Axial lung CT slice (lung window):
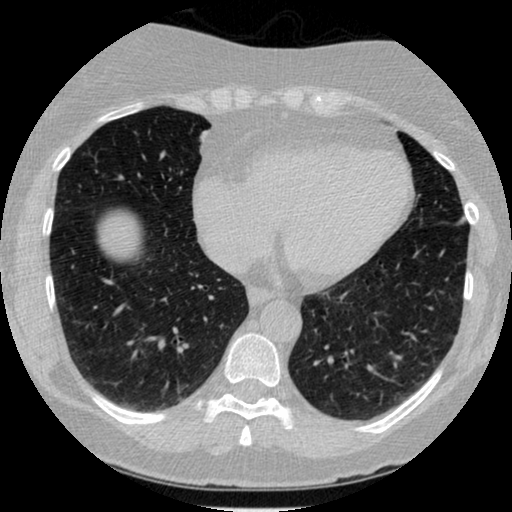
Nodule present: no